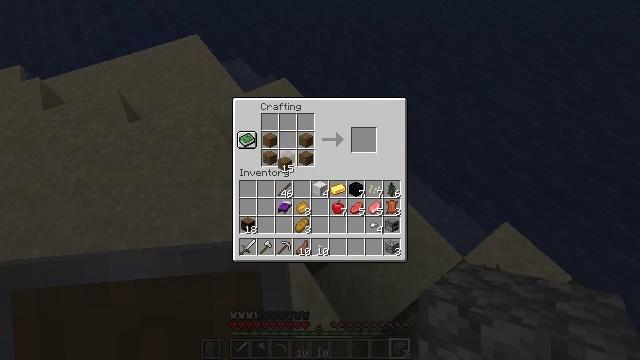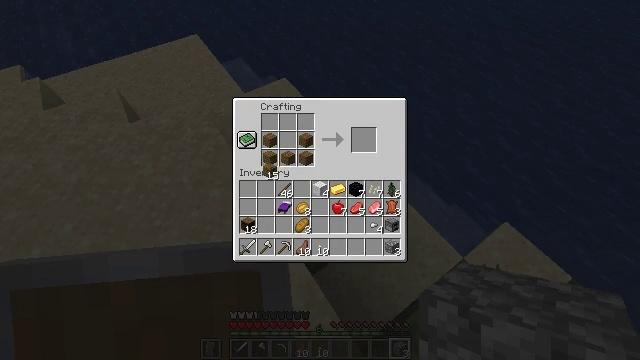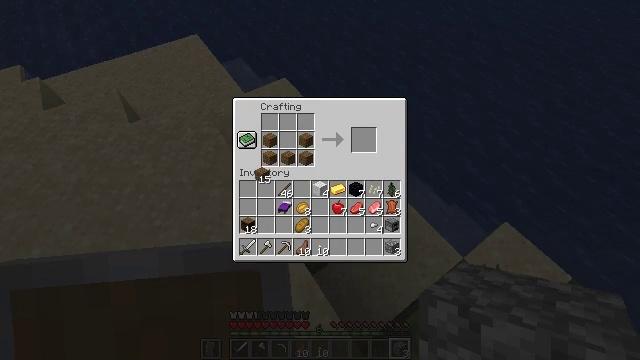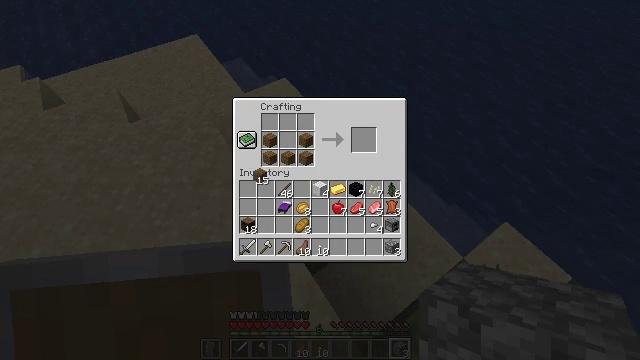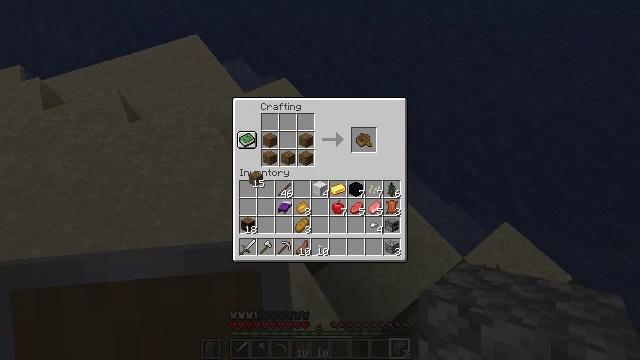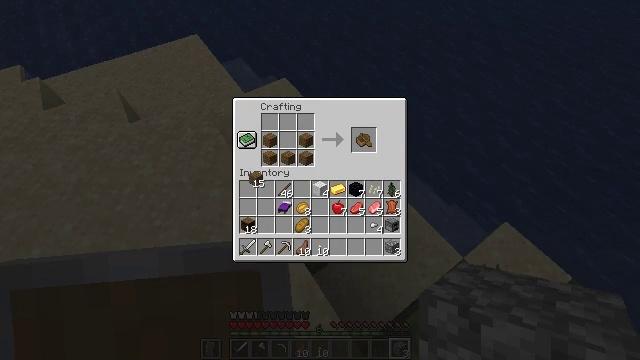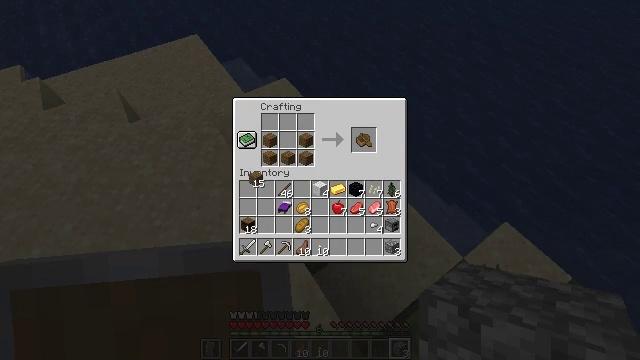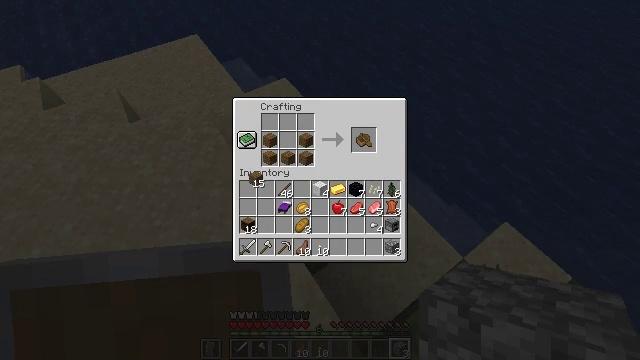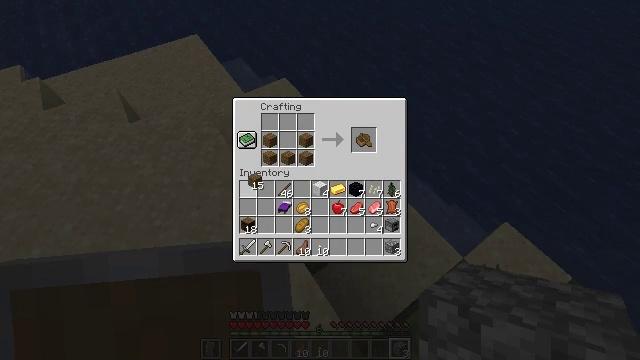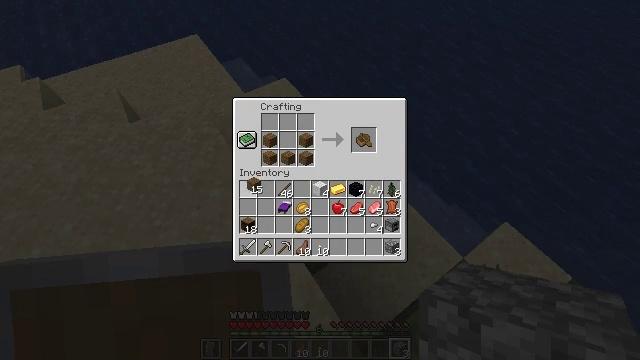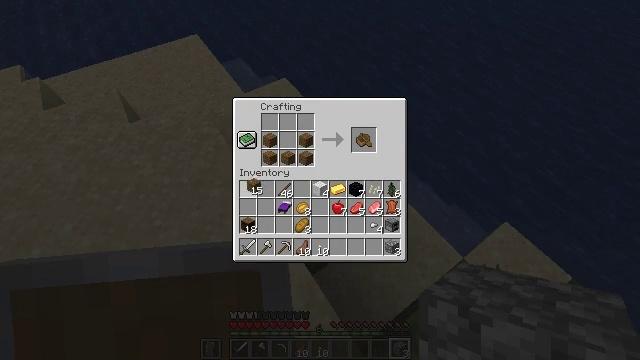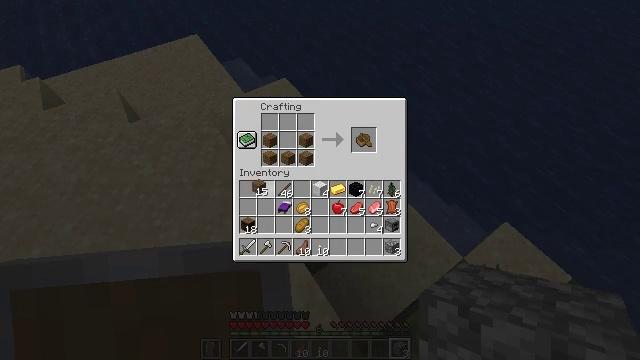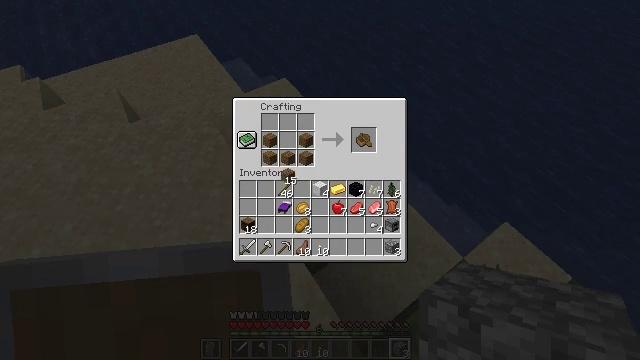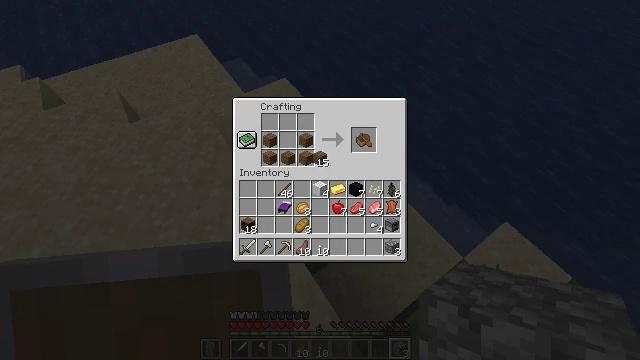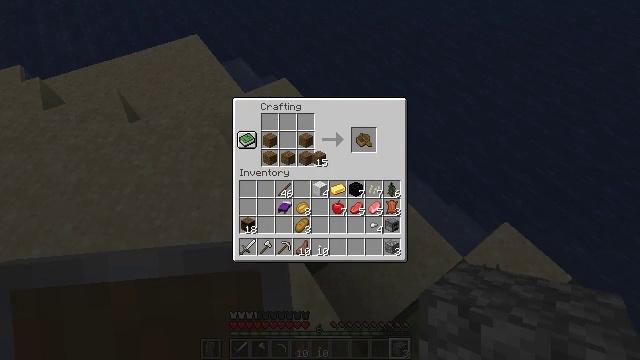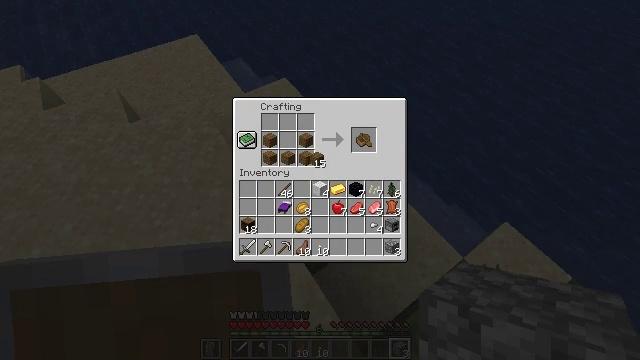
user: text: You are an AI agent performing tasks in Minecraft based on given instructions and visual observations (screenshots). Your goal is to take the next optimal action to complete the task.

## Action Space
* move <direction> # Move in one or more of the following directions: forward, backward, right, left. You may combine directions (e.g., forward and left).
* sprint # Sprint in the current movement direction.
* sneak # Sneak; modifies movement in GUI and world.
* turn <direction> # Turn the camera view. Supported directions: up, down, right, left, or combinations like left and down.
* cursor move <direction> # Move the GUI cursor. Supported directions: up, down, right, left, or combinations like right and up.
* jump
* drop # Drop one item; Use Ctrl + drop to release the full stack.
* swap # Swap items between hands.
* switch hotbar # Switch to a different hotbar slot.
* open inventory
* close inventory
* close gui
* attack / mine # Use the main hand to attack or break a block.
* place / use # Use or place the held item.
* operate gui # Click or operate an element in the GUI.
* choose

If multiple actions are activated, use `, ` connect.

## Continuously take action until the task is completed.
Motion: motion action
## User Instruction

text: Interact with the crafting table to craft a spruce boat.
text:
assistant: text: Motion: cursor move left and down
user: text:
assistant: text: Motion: cursor move left
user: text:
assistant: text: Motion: no_op
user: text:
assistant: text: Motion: operate gui
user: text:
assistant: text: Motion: operate gui
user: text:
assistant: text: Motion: operate gui
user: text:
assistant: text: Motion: no_op
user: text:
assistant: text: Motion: no_op
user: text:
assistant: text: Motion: no_op
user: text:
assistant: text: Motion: no_op
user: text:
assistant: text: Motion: no_op
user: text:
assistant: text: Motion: cursor move right and up
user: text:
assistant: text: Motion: cursor move right and up
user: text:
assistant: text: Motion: sneak
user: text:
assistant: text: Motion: sneak
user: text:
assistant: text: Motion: sneak, cursor move left
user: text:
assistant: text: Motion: sneak, cursor move left and down
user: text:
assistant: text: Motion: sneak
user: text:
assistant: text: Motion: sneak
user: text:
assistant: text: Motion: sneak, cursor move left
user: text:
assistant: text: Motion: sneak, cursor move left and down
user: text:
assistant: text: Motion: no_op
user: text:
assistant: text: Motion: no_op
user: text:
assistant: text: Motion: operate gui
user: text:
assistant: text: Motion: operate gui
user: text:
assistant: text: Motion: operate gui
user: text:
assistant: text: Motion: no_op
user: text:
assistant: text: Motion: no_op
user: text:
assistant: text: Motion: no_op
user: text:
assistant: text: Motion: no_op